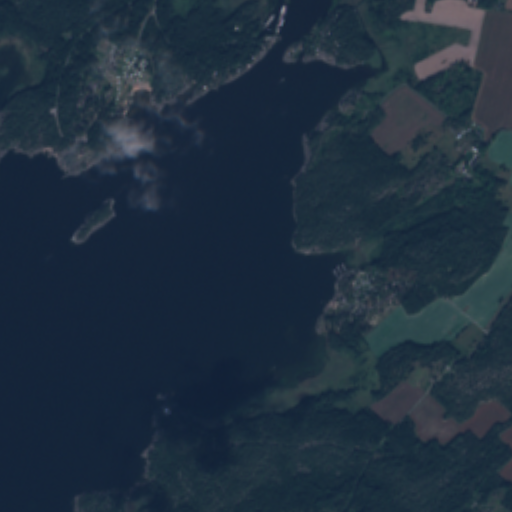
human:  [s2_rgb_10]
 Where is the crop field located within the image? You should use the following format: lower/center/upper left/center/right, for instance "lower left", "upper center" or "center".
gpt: The crop field is located in the right of the image.
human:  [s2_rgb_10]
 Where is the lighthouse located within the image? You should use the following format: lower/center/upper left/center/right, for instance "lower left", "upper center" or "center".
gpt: The lighthouse is located in the upper left of the image.
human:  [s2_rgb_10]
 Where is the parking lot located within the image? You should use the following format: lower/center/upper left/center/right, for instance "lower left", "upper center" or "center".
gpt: The parking lot is located in the upper left of the image.
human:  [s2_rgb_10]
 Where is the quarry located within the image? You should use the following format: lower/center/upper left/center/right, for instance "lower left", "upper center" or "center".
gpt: There is no quarry in the image.